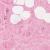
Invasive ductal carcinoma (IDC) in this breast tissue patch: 0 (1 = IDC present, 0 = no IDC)